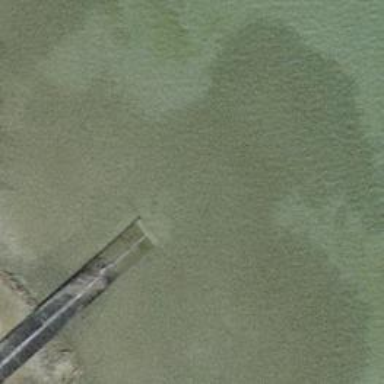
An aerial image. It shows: Man-made pier.